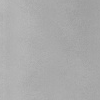
Atmospheric dust classification: dusty